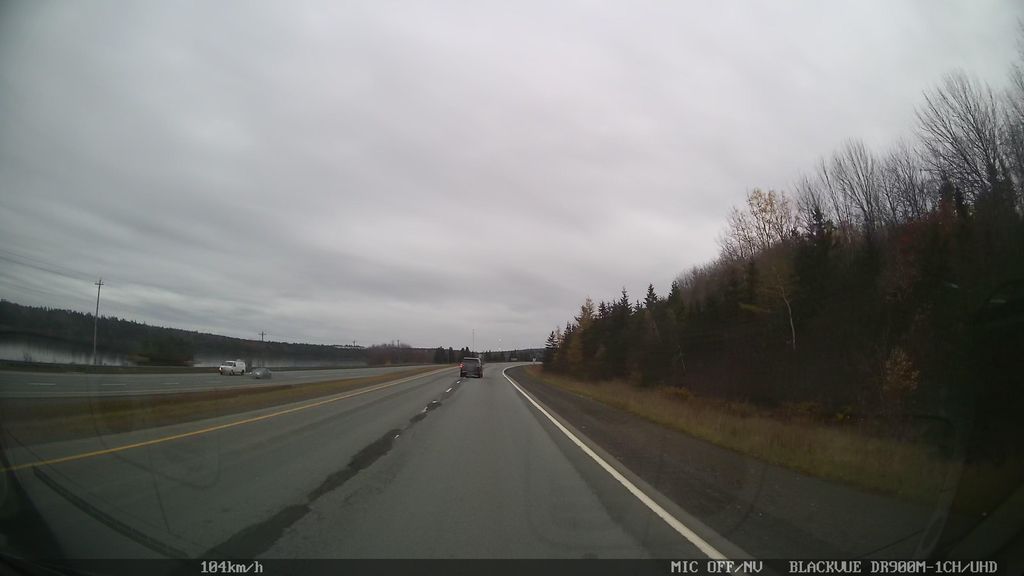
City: halifax